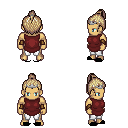
a pixel art fantasy rpg character, male body template, human, tanned skin, maroon tunic, white pants, white blonde short topknot hairstyle, silver tiara, cloth bracers, black slippers, four views (front, back, left, right), 2x2 character sprite sheet, small pixel art, hard edges, no anti-aliasing